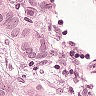
Metastatic tissue present: yes